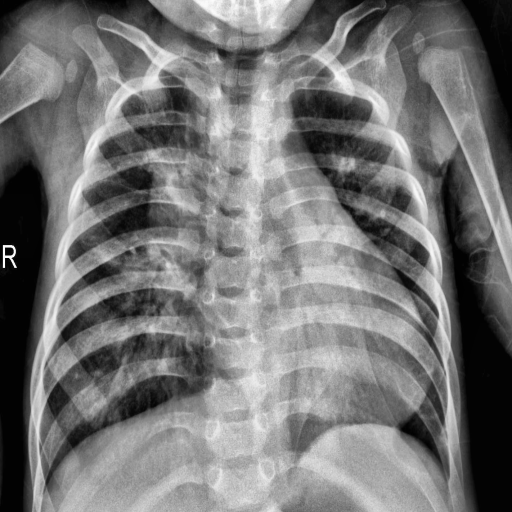
Finding: PNEUMONIA